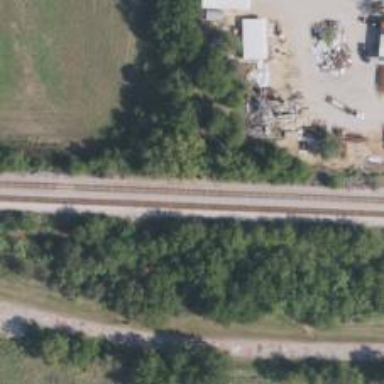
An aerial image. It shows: Railway siding with rails.